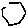
Label: hexagon